Question: Other similar question mostly target Windows XP, where everything was easier. =)
I'd like my application to be able to postpone the windows shutdown transparently, without having windows show this screen:

Is there any option left to me after the Vista changes to the WM_QUERYENDSESSION handling?
The target here is Windows 7 standard embedded on an embedded device that runs only my application. Before shutting down the user needs to perform some manual steps that can not be postponed until the next start and must not be forgotten. I'd like to have the user confirm these steps before shutting down.
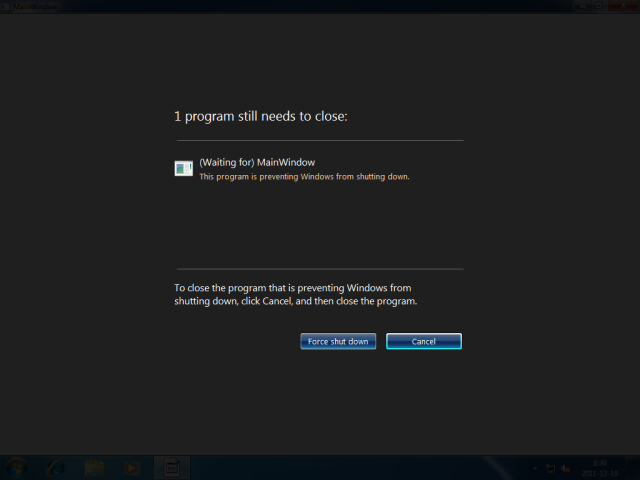
Answer: I've come to the conclusion, that there is no way to do this. =/
The workaround I've found is to allow shutdown only via the software at opportune moments. The start menu or task manager is not available to the user, and the hardware power button behavior can be configured to do nothing in the systems power options.